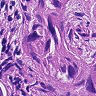
Metastatic tissue present: yes